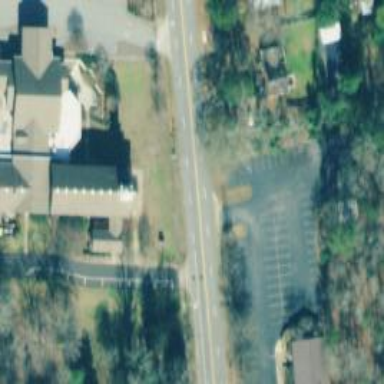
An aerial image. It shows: Secondary road with separate asphalt sidewalk.